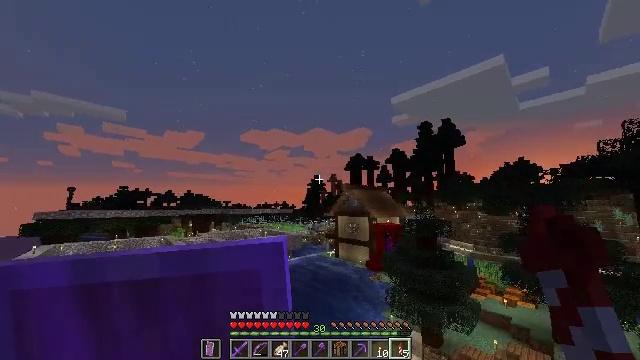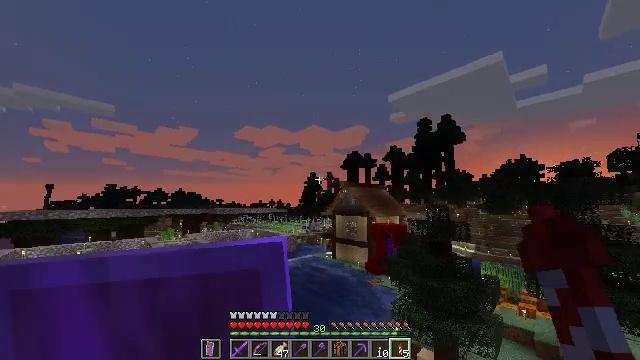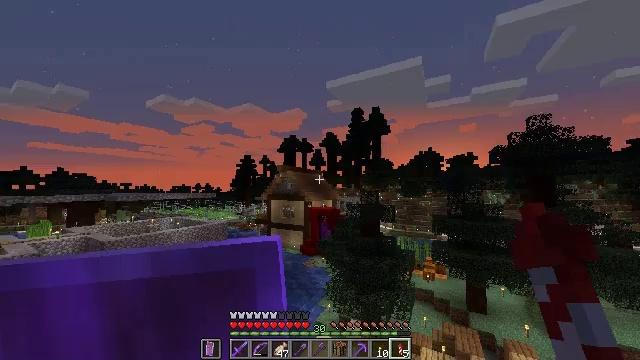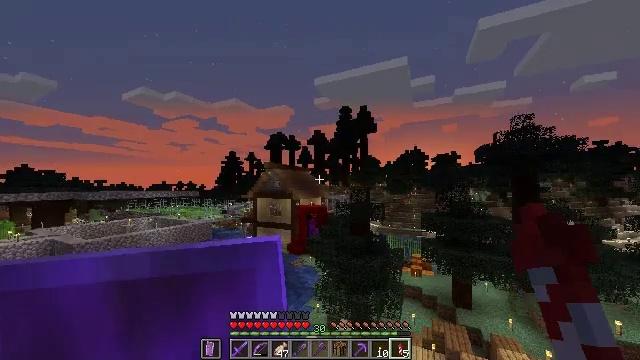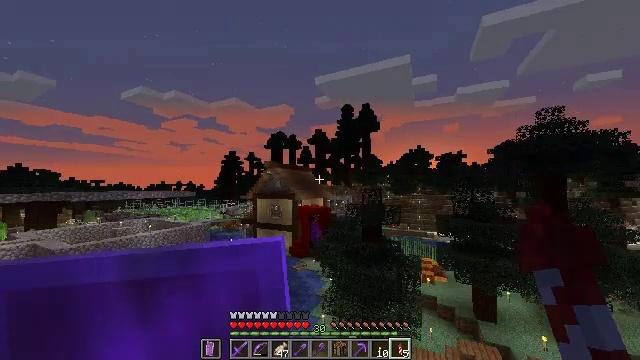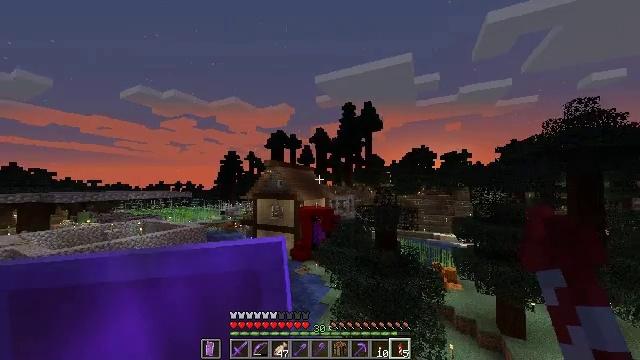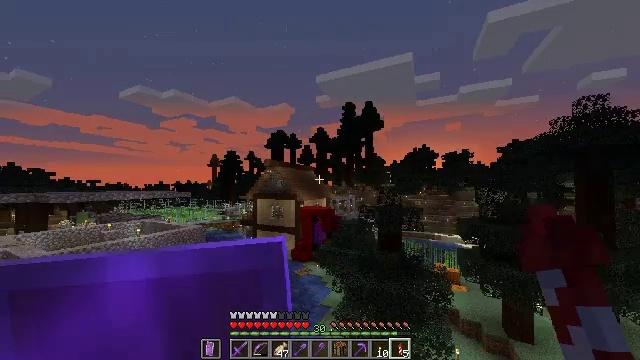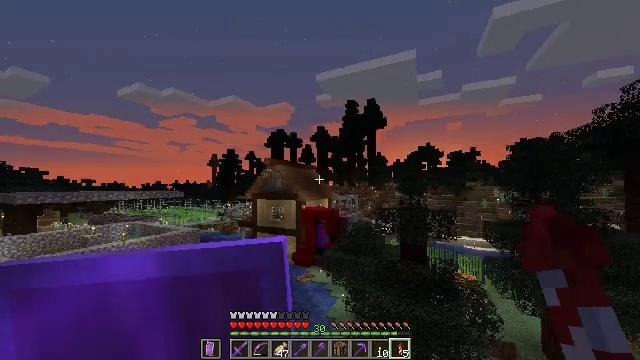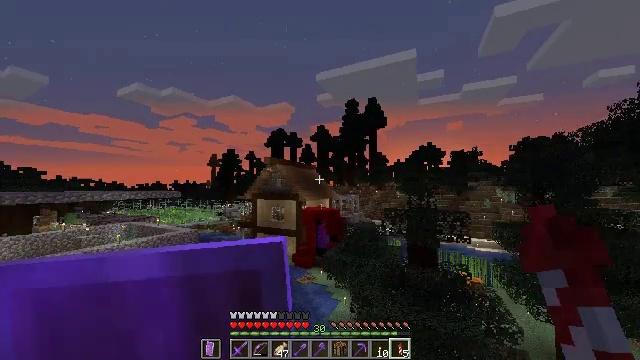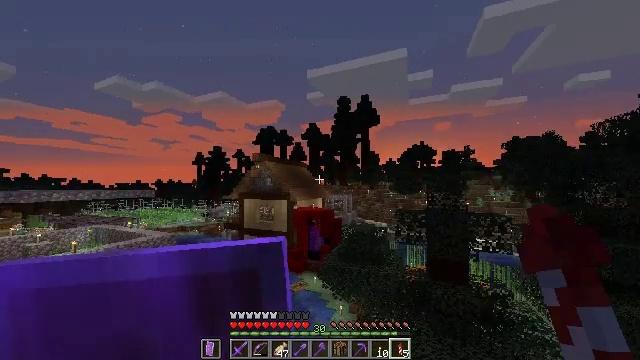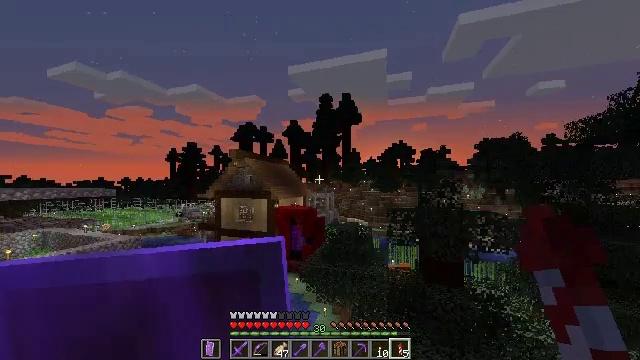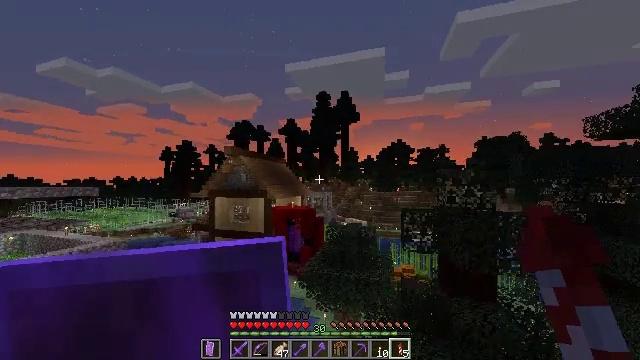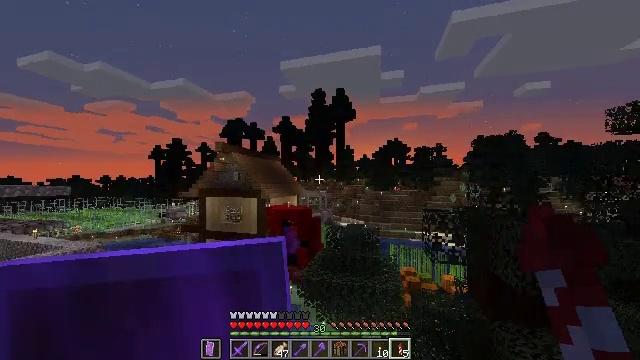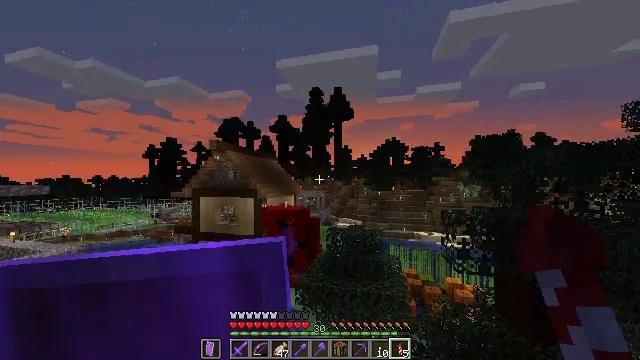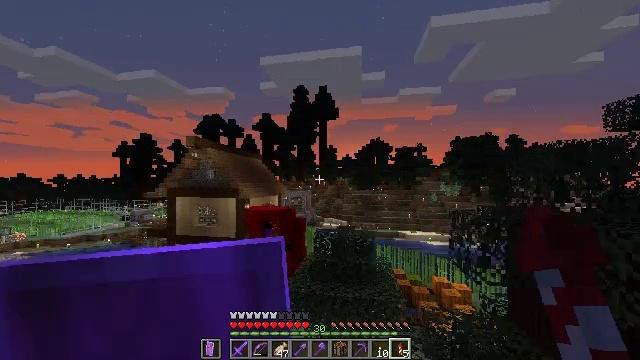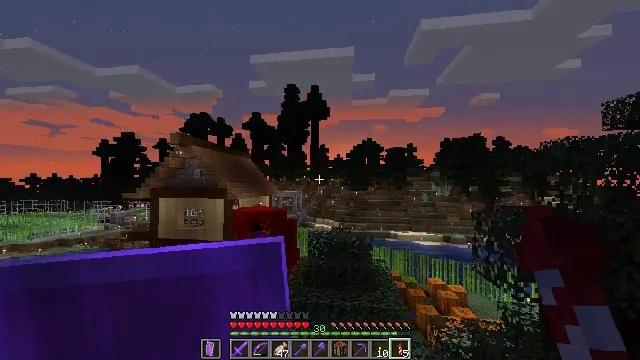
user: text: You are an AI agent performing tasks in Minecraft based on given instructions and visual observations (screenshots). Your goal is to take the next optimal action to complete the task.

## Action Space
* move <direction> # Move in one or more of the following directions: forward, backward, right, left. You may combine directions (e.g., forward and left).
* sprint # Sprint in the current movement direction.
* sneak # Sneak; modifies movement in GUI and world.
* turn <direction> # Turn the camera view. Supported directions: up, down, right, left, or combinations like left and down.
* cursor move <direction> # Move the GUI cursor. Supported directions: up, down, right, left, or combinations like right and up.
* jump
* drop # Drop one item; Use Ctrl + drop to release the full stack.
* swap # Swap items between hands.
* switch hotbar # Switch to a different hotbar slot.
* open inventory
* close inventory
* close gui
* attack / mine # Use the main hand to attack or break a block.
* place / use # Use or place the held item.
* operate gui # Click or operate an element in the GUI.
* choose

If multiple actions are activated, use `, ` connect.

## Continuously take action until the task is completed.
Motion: motion action
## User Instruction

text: Gather the sticky piston from a redstone contraption.
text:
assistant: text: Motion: move forward, sprint, turn right
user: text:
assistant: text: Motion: move forward, sprint, turn right and down
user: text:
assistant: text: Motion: move forward, sprint, turn right
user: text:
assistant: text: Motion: move forward, sprint
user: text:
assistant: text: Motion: move forward, sprint
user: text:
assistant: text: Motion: move forward, sprint
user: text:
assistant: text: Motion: move forward, sprint
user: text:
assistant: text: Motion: move forward, sprint
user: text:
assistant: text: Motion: move forward, sprint, turn right
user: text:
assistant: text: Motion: move forward, sprint, turn right
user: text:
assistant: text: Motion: move forward, sprint
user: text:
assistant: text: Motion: move forward, sprint, turn right
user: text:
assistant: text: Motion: move forward, sprint
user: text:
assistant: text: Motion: move forward, sprint, turn right
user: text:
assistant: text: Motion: move forward, sprint, turn right
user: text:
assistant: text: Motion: move forward, sprint, turn right
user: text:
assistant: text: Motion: move forward, sprint, turn right
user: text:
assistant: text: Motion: move forward, sprint, turn right
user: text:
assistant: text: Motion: move forward, sprint, turn right
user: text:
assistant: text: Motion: move forward, sprint, turn right
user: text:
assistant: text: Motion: move forward, sprint, turn right
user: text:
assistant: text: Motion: move forward, sprint
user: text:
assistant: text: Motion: move forward, sprint
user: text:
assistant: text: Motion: move forward, sprint
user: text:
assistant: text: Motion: move forward, sprint
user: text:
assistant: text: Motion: move forward, sprint
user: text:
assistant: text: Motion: move forward, sprint, turn left
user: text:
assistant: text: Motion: move forward, sprint, turn left
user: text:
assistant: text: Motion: move forward, sprint, turn left and down
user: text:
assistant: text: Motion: move forward, sprint, turn left and down